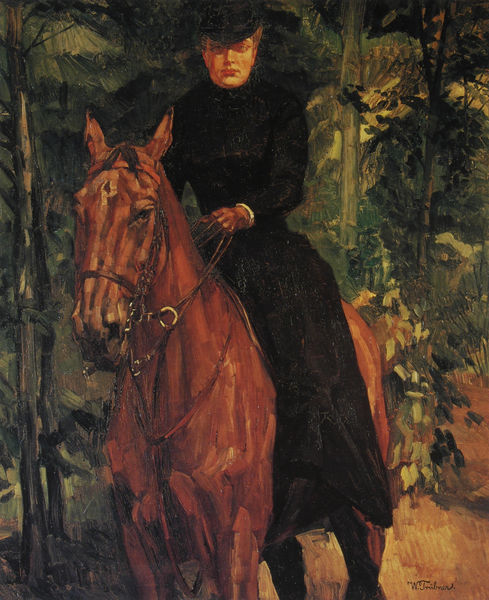
Titel: Erna von Holzhausen zu Pferde
Künstler: Heinrich Wilhelm Trübner
Standort: Regensburg
Institution: Bayerische Staatsgemäldesammlungen, Staatsgalerie
Schlagwörter: baum, blätter, dunkel, gemälde, hand, kopf, körper, laub, mann, schatten, bäume, gelb, grün, impressionismus, landschaft, ocker, sitzen, braun, finger, frau, frisur, haar, handschuh, handschuhe, hell, holz, hut, kleid, licht, mund, nase, orange, rücken, schwarz, weiss, blick, dame, gürtel, park, rot, tier, weg, beige, malerei, mode, rock, hemd, arm, arme, augen, gesicht, halten, inkarnat, kleidung, mensch, stehen, trauer, bild, bildnis, hände, portrait, porträt, signatur, öl, baumstamm, erde, natur, stamm, busch, büsche, gebüsch, pastos, sonne, boden, gewand, mantel, pflanzen, frontal, kinn, kontrast, lippen, ohren, wald, pferd, pony, reiter, ausritt, beine, deutschland, reiten, reiterin, ritt, sattel, zaumzeug, zügel, taille, schrift, ruhe, schuhe, farbe, tag, ausflug, signiert, ölgemälde, stämme, freizeit, impressionistisch, sport, ernst, streifen, metall, ring, hoch, impression, unterschrift, geschirr, leinwand, manschetten, stiefel, pinsel, liebermann, damensattel, damensitz, fuchs, trübner, leibl, hubi, portät, ross, nüstern, rotbraun, dickicht, pfers, entschlossen, gehölz, ausreiten, frauensattel, frei, taill, halfter, stute, freund, gaul, hengst, auf, n, zu, reiterinn, singiert, singierung, klieid